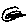
Label: line